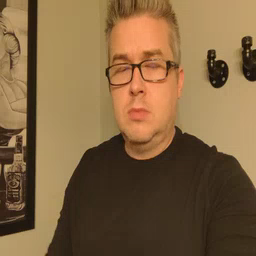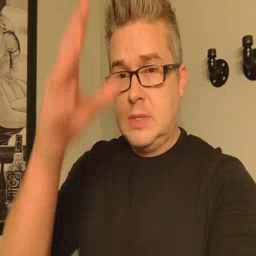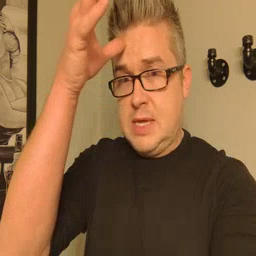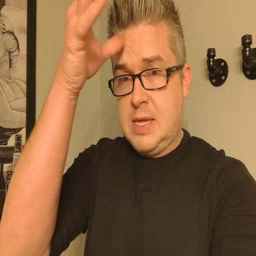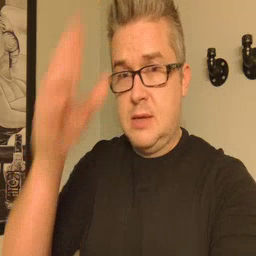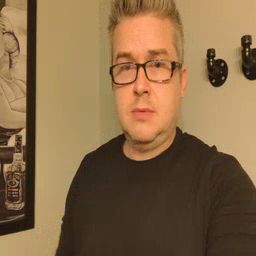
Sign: dad